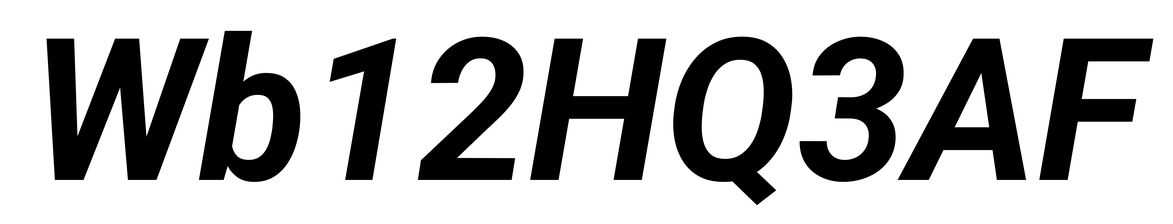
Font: Roboto-Italic_Bold_Italic